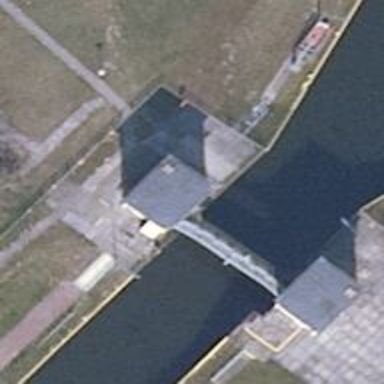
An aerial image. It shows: Lock gate along waterway.